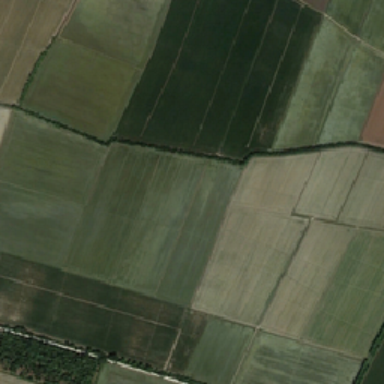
The land is large green farmland .